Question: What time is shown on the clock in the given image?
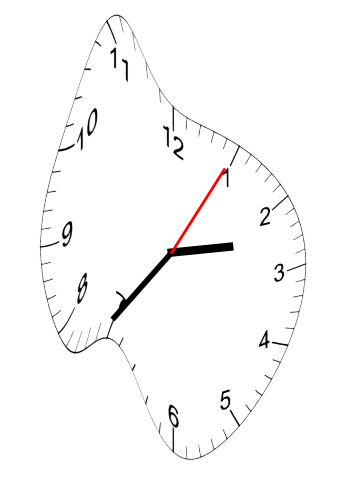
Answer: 02:36:05